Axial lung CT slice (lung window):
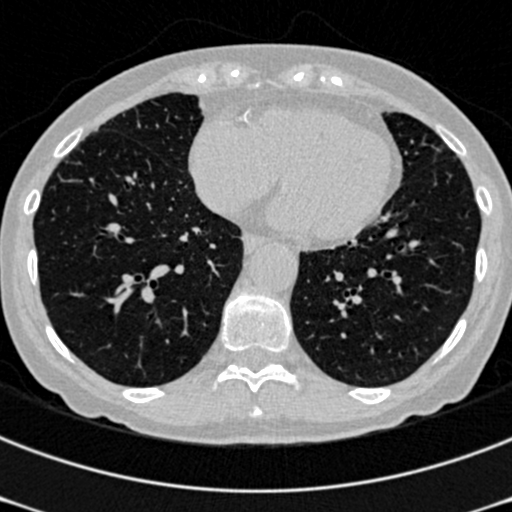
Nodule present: no